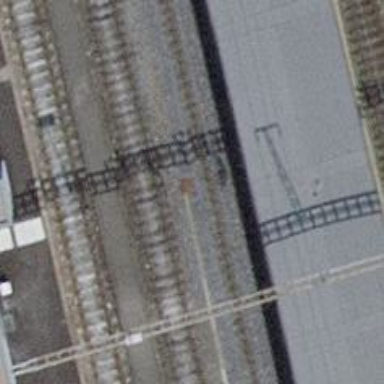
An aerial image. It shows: Single railway track with electrified contact line.